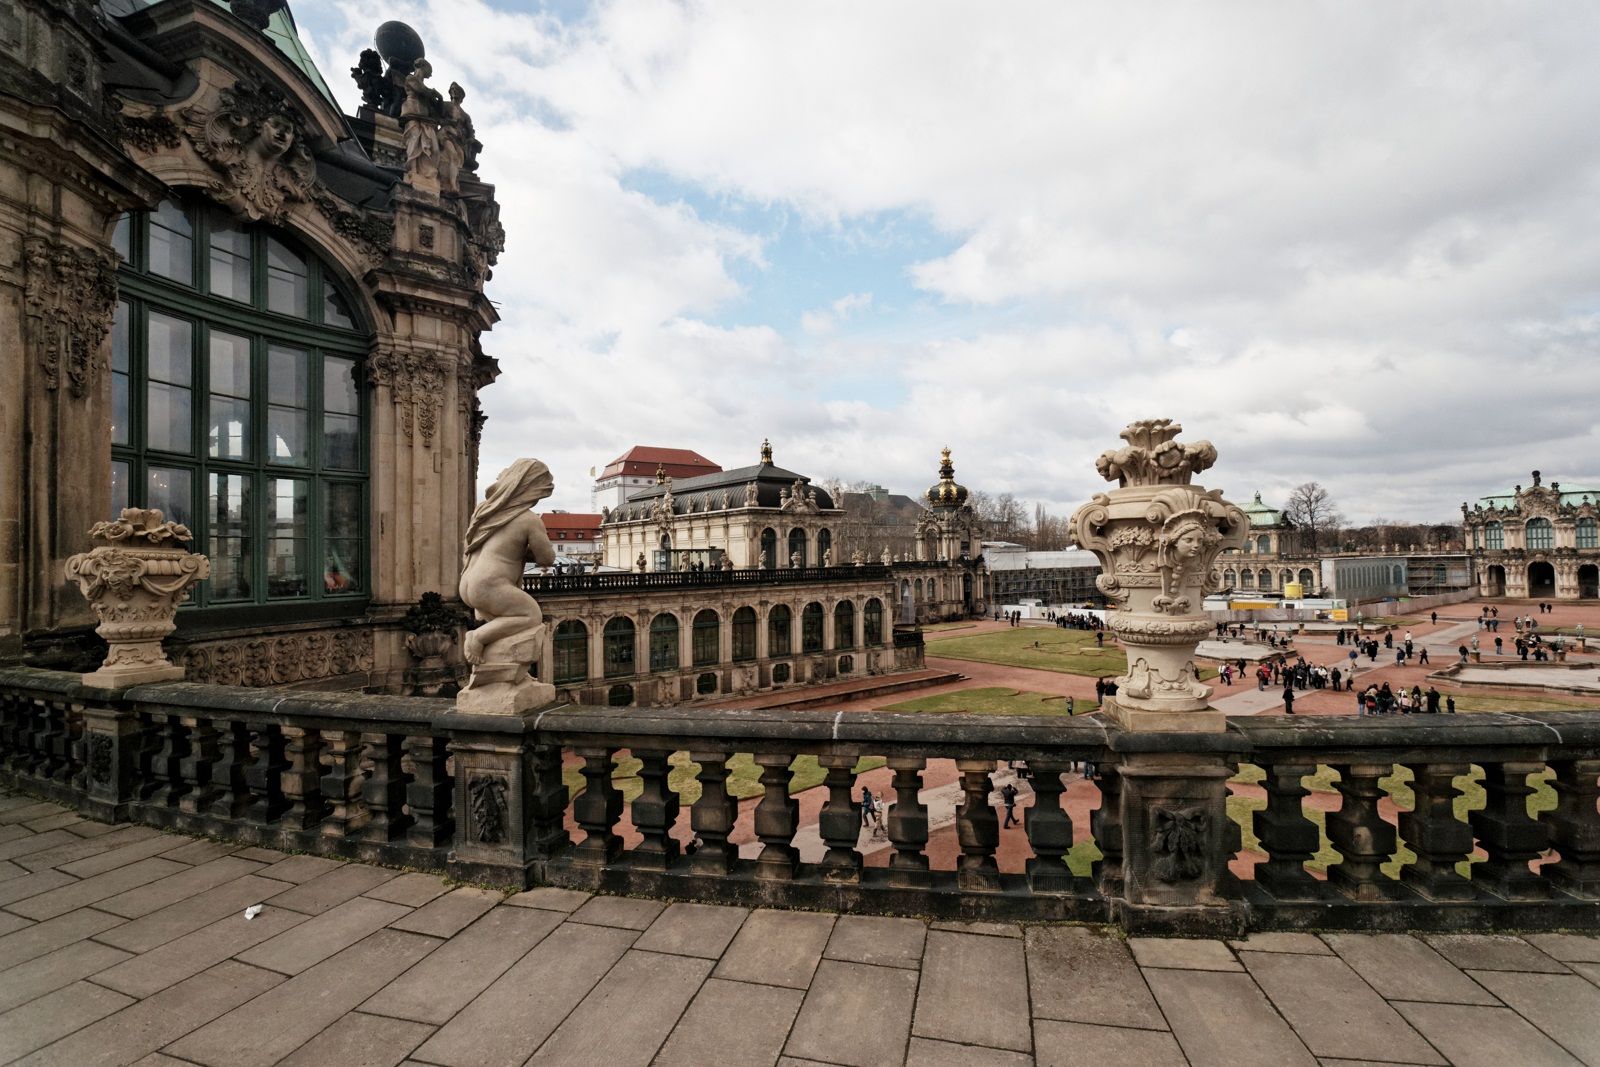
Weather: cloudy
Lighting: day
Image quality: good
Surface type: walking surface
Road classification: footway
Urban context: urban centre
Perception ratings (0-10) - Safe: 8.98, Lively: 7.56, Beautiful: 3.93, Boring: 1.52, Depressing: 8.27, Wealthy: 9.01